Field crop: maize
Growth stage: 2
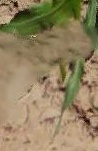
Species: maize